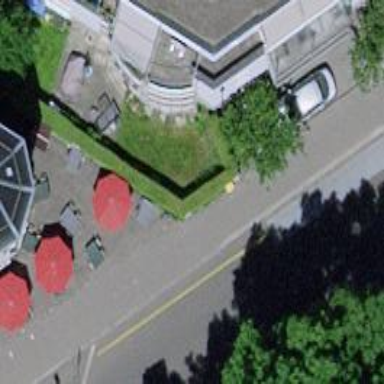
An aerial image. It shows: Post box is visible.